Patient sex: M
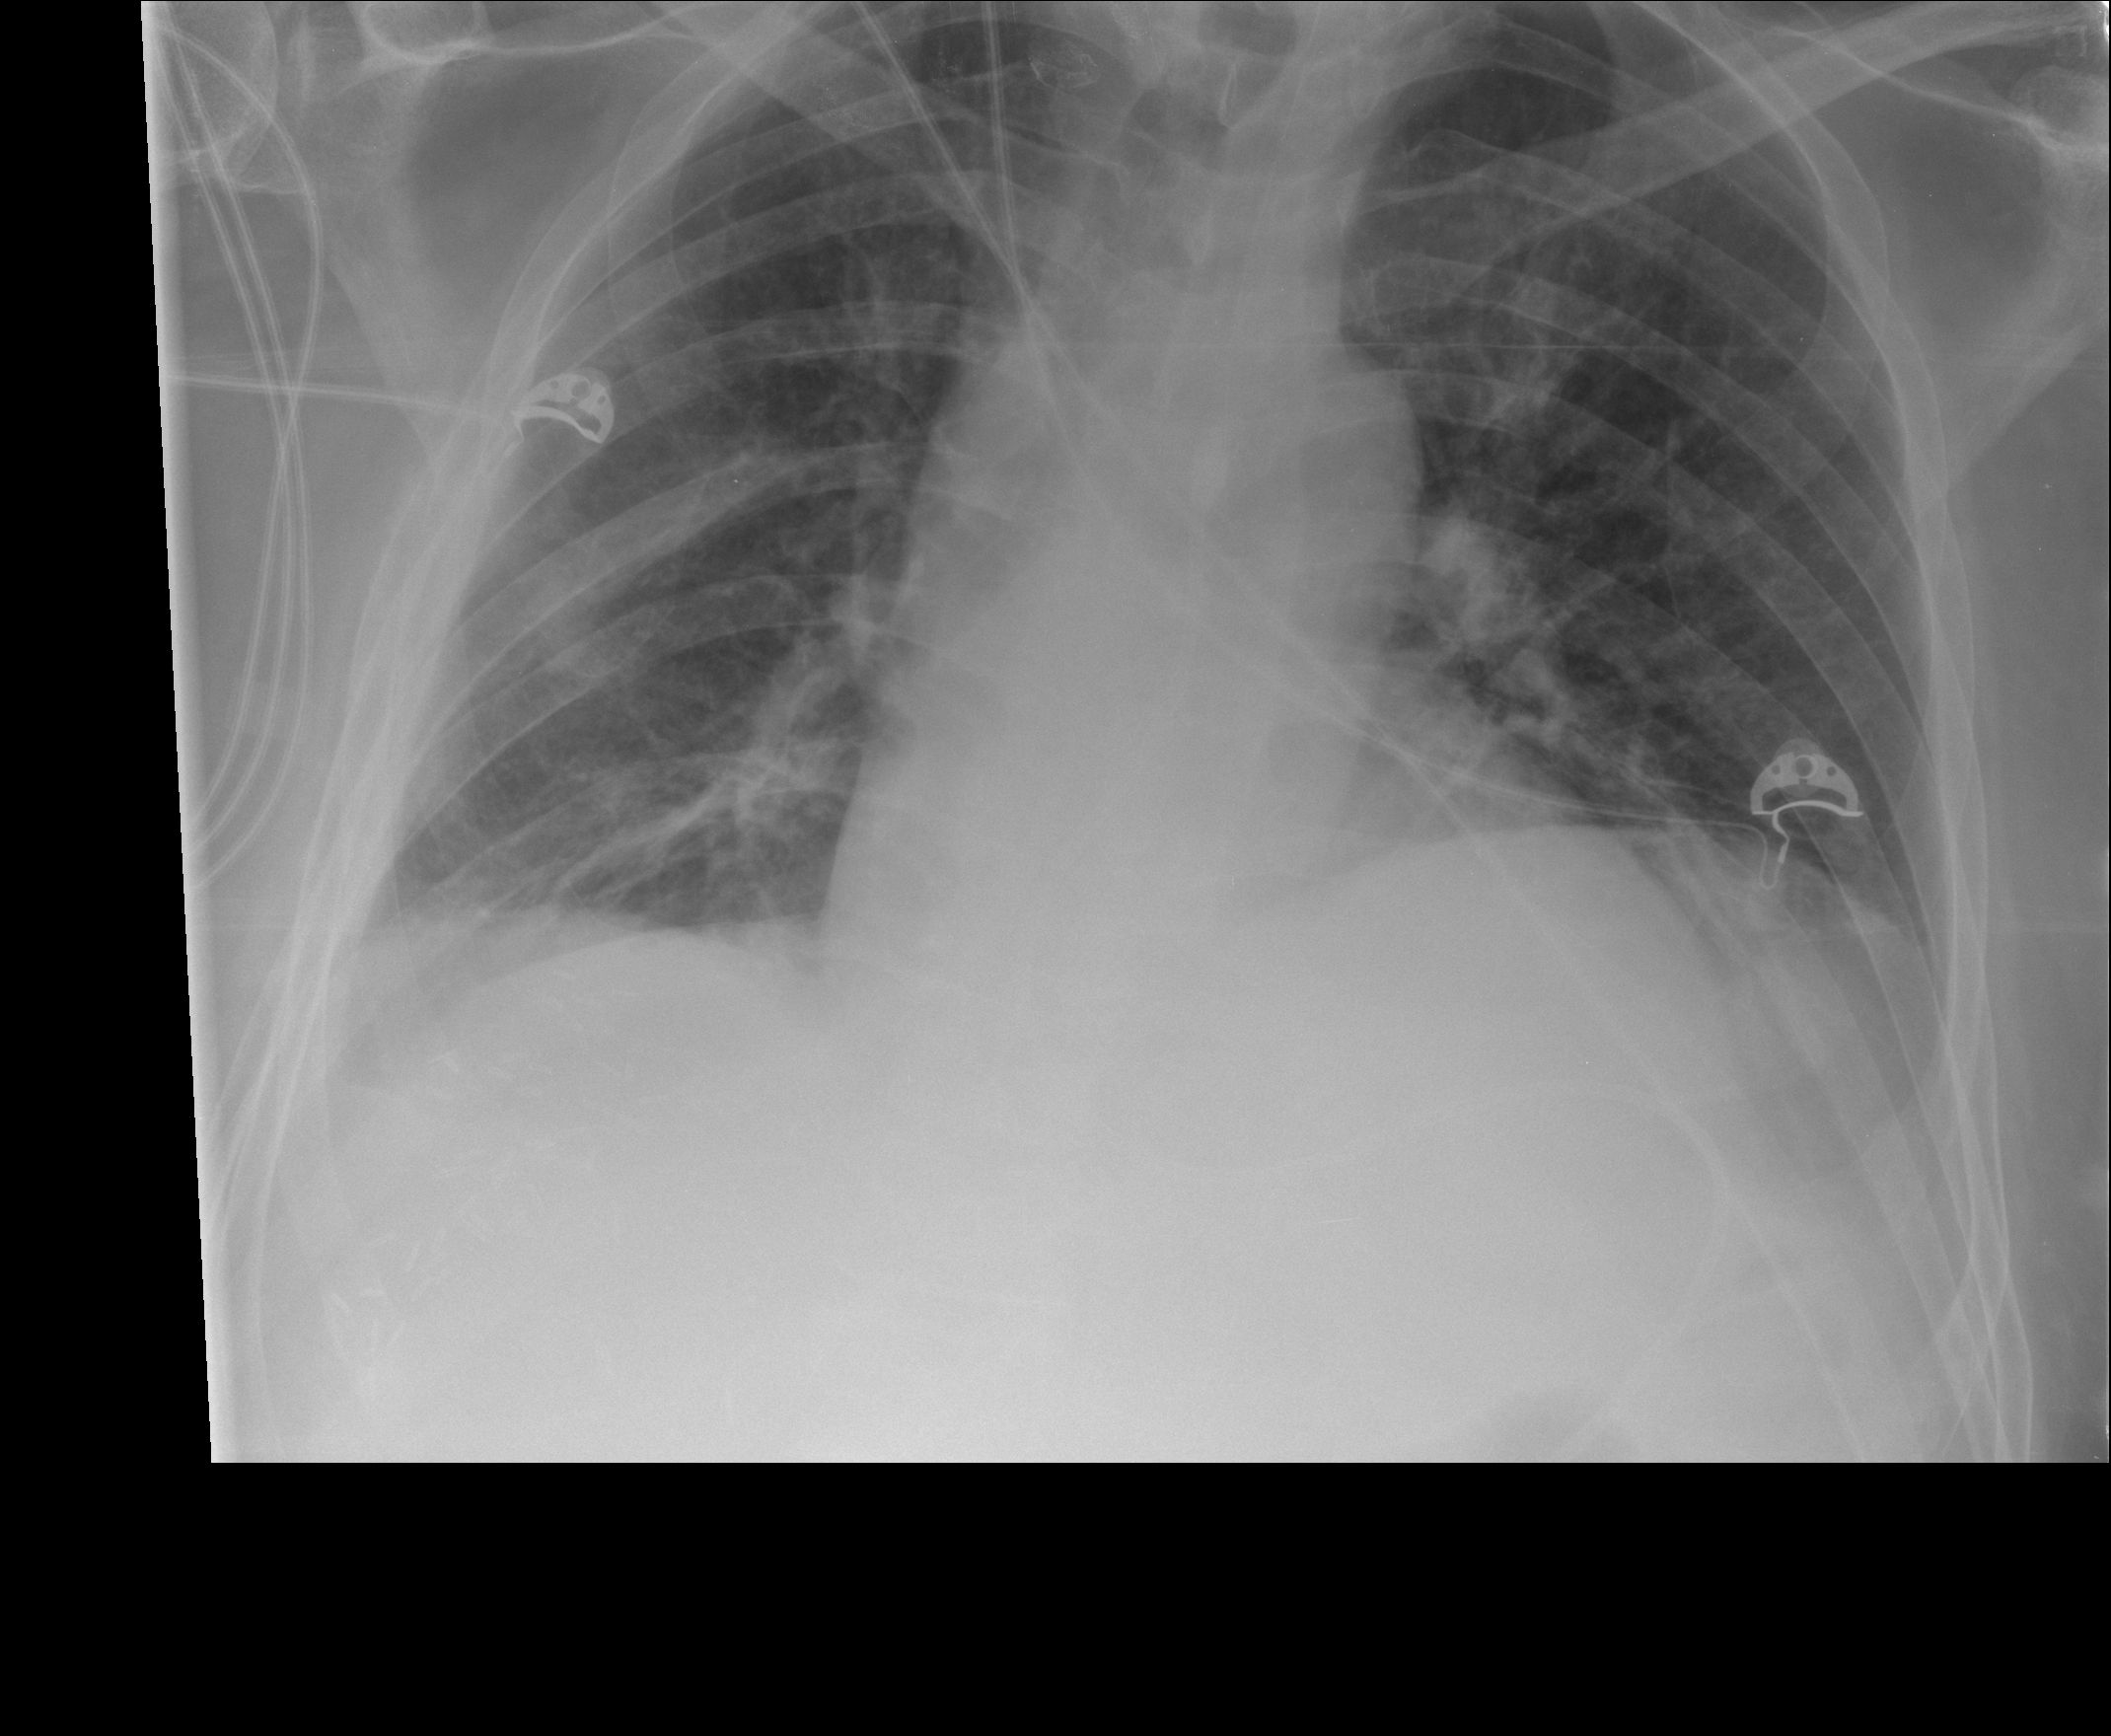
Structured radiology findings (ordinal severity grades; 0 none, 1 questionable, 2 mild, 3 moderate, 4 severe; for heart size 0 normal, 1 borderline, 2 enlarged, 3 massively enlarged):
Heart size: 1
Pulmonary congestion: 0
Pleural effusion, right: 1
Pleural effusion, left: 2
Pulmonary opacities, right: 0
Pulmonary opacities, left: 0
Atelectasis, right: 2
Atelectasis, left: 0